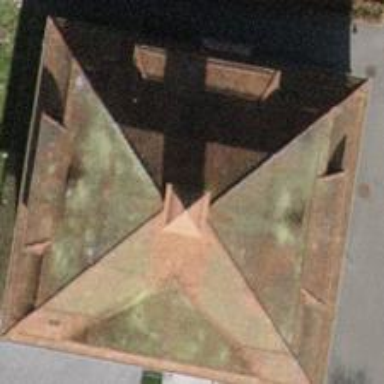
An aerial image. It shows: Building with pyramidal red roof. The building itself has beige color.